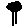
Label: tree